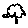
Label: tree